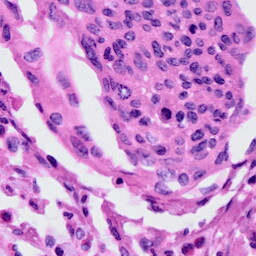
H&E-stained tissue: Cervix